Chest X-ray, PA view. Patient: 39 years old, sex F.
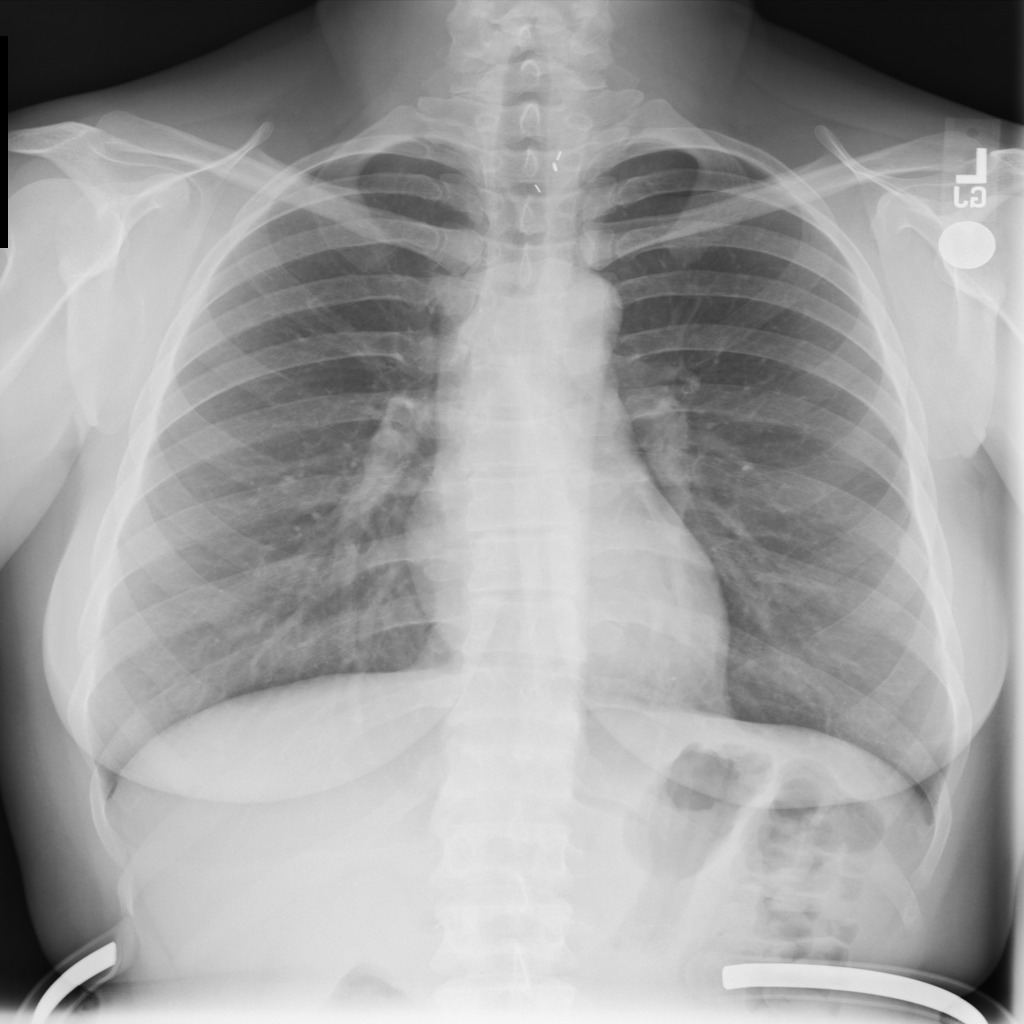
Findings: No Finding